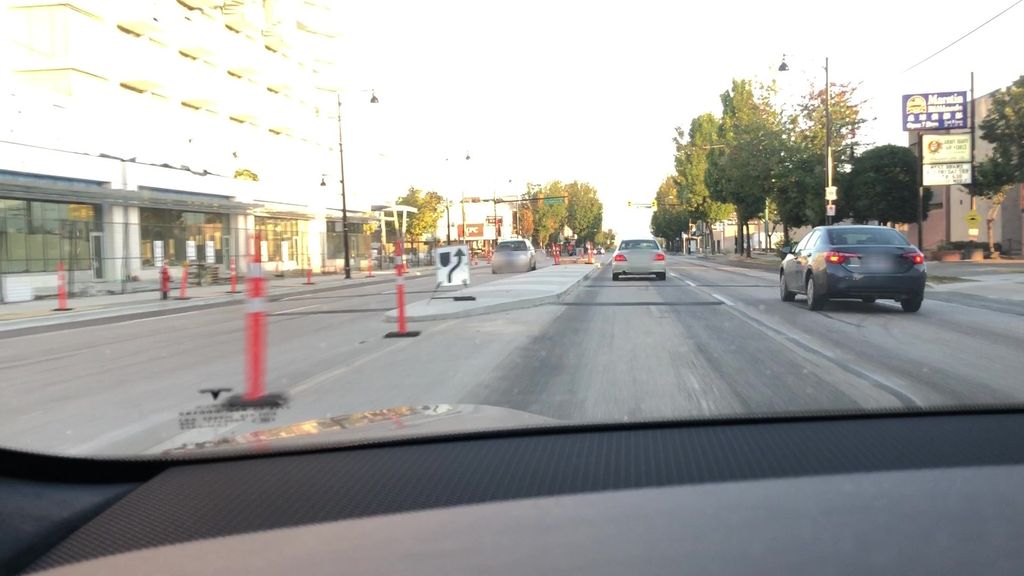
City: vancouver